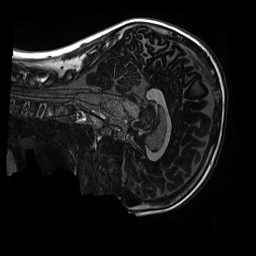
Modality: MP2RAGE
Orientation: sagittal
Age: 13
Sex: male
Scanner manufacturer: siemens
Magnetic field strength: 3 T
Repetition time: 4 s
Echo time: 0.00303 s